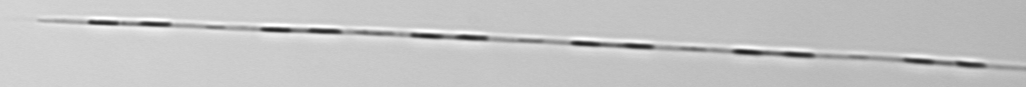
Label: Pseudo-nitzschia